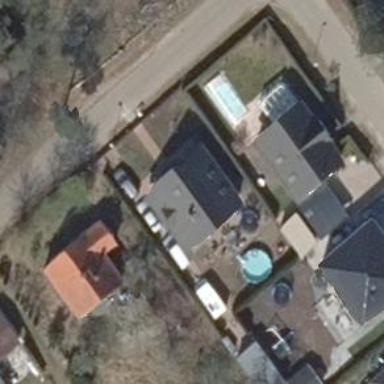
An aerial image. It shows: Detached building with gabled roof.